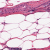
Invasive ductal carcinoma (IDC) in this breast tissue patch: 0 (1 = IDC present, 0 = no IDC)